Field crop: maize
Growth stage: 2
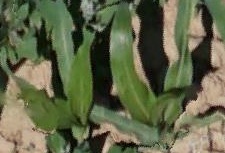
Species: maize